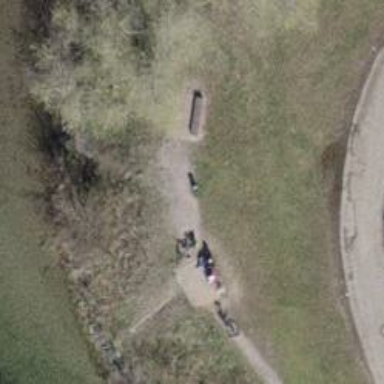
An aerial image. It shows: Brown bench in the vicinity.